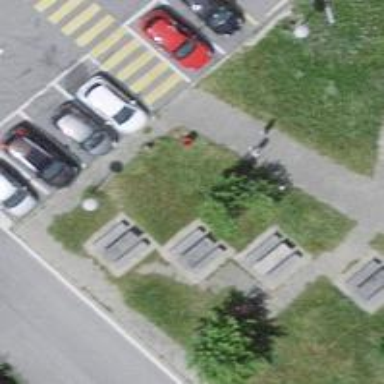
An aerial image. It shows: Picnic table located in leisure land area.